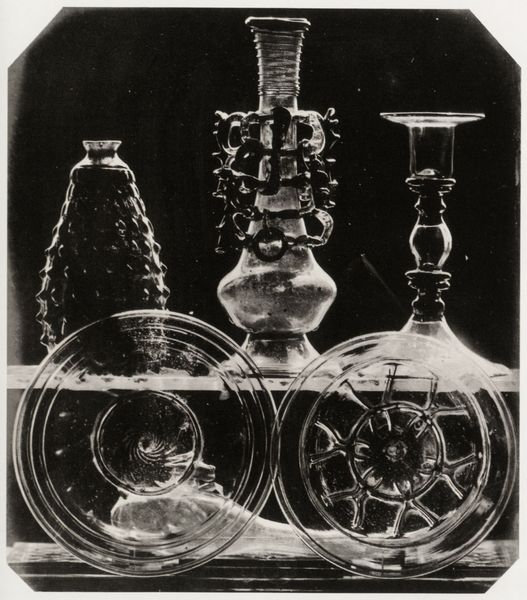
Titel: Gruppe von sieben gepressten und gravierten venezianischen Gläsern. 15. Jahrhundert (Liegnitz)
Künstler: Ludwig Belitski
Standort: Berlin
Institution: Hochschule der Künste, Hochschulbibliothek
Schlagwörter: dunkel, fuß, schatten, weiß, komposition, glas, grau, hell, licht, mund, schwarz, muster, ornament, alt, flasche, flaschen, gläser, regal, rahmen, schale, stehen, teller, fünf, hals, schlank, boden, interieur, schön, kreis, rund, räder, keramik, ranken, schalen, stilleben, stillleben, vase, venedig, farben, formen, speichen, rad, wagen, matt, jugendstil, handarbeit, glanz, dekor, ornamente, verzierung, leuchter, vasen, gestell, bauch, transparent, hoch, foto, fotografie, photographie, gemustert, stileben, vanitas, deckel, gefäß, porzellan, ringe, strahlen, oberfläche, form, brett, glasvase, stücke, geschirr, scheibe, schwarz weiss, kreise, staub, reihe, kunst, vitrine, photo, verziert, ausstellung, bauhaus, kerzenständer, knauf, karaffe, kerzenhalter, kerzenleuchter, negativ, handwerk, kristall, verschlungen, durchsichtig, gelegt, ständer, platten, schattenspiel, leuchtend, museum, manufaktur, basis, zier, schüsseln, einrichtung, porzelan, untersetzer, abzug, gefäße, strahlend, fotographie, kunsthandwerk, objekt, schaft, noppen, art deco, design, geblasen, fach, verzierungen, abbildung, kandelaber, ausgestellt, objekte, kostbar, bauchig, mundgeblasen, gegenstände, bord, erhöht, katalog, baluster, aufgereiht, brechung, anonym, kunstvoll, glaskunst, ready-made, glasteller, schwazweiß, selten, einzelstücke, gerieft, glaobjekt, glasobjekte, tortenplatten, sachfotografie, glasflaschen, ecken weiß, kandelager, platten foto, 2o. jahrhundert, eingestaubt